Question: I have a table called and the fields are doctor, date, time, appuser(i.e patients). I want to print the first table which is shown in the link. I have displayed the second one but now I want to change it to the first one.

This is my current code for the second table:
'''
<div id="grid">
<ul>
<li>Time</li>
<li>Doctor Name</li>
<li>Patient Name</li>
</ul>
</div>
<?php
if($_POST['submit'] == "Search")
{
$select= $_POST['datesel'];
$s = mysql_query("select * from appntt where date = '".$select."'");
}
else
{
$d= date("j/n/Y");
$s=mysql_query("select * from appointment where date = '".$d."' ORDER BY time ASC");
}
$a=1;
while($fetch=mysql_fetch_array($s))
{
if($fetch['time'] > '12:00')
{
$y = $fetch['time'].' PM';
}
else
{
$y= $fetch['time'].' AM';
}
?>
<div id="grid1">
<ul>
<li><?php echo $y; ?></li>
<li><?php echo $fetch['doctor']; ?></li>
<li><?php echo $fetch['appuser']; ?></li>
</ul>
</div>
<?php $a++; } ?>
'''
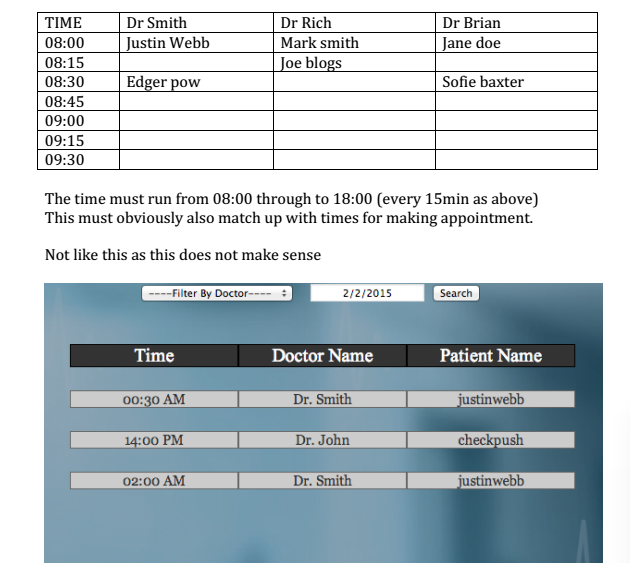
Answer: You should first order the results in an array in php and then print the table based upon this array.
First we need an array to sort the query results. This array will be two-dimensional in the end. We also need to remember all doctors, because it would be more work to extract them from the sorted appointments:
'''
$table = []; //The array for the sorted appointments
$doctors = []; //The array for the doctors
'''
Then we need to process the query results and sort them into the array:
'''
while($fetch=mysql_fetch_array($s)){
// The keys of the first dimension will be the appointment time
// and the key of the second dimension will be the doctor
// So we can access a specific appointment by $table[time][doctor]
$table[$fetch['time']][$fetch['doctor'] = $fetch['appuser'];
//save the doctors name
$doctors[] = $fetch['doctor'];
}
array_unique($doctors); // delete duplicate values, so that we have just
// the names of all the doctors
'''
Now we need to print the table:
'''
> <table>
<tr>
<td> TIME </td> <?
foreach($doctors as $doctor){
> <td> <? echo $doctor > </td> <? //print the header
}
> </tr> <?
// Depending on the result of your query,
// you might need to order the array first or the times will be mixed up.
foreach($array as $time=>$appointments){ //loop over all the times.
> <tr>
<td> <? echo $time; > </td> <? //first column: print appointment time
foreach($doctors as $doctor){
> <td> <?
if($appointments[$doctor] != null){
echo $appointments[$doctor]; //other columns: print patient name
}
// if there is no appointment, you might need to add a
// non-breakable-space to the cell
> </td> <?
}
> </tr> <?
}
> </table>
'''
This will hopefully do the trick. I can't guarantee that it works like this out of the box, because I can't test it, but I think you can get the idea.
On a side note: plug values from the user directly into database-queries! This makes you vulnerable to SQL-injection.